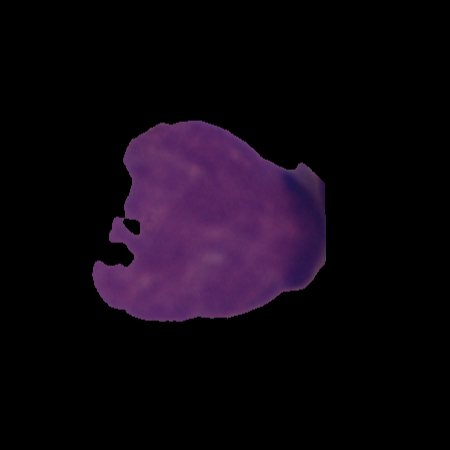
Label: cancer